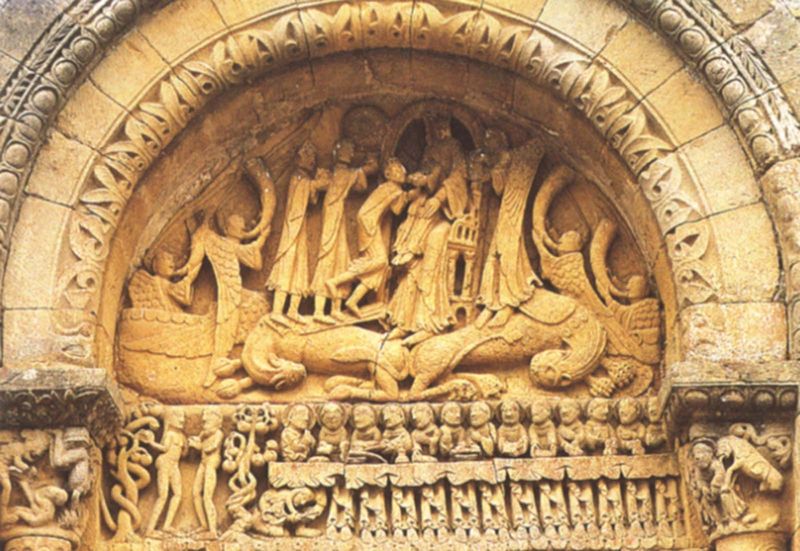
Titel: Tympanon und Türsturz, Epiphanie und Gastmahl im Hause des Simon Petrus
Standort: Neuilly-en-Donjon, St. Madeleine (EU - F)
Schlagwörter: gott, tisch, stein, horn, kirche, pferde, engel, relief, thron, tafel, adam, eva, paradies, kapitell, portal, jesus, sündenfall, versuchung, mittelalter, religiös, trompeten, abendmahl, jünger, david, erzengel, adam und eva, drachen, georg, kapitel, tympanon, apostel, paradiespforte